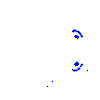
Particle: electron